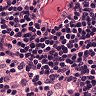
Metastatic tissue present: no